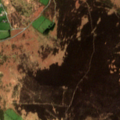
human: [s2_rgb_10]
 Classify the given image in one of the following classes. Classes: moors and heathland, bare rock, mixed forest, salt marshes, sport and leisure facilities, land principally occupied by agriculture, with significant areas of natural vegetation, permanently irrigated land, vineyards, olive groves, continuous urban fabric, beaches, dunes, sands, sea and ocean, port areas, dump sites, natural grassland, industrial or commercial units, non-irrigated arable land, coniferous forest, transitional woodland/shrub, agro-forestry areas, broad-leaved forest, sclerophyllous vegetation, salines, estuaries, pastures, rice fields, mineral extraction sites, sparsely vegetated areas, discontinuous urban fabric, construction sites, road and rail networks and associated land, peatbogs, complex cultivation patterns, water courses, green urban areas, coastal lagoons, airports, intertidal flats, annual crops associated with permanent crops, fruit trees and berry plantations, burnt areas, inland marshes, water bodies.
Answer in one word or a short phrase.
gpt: pastures, moors and heathland